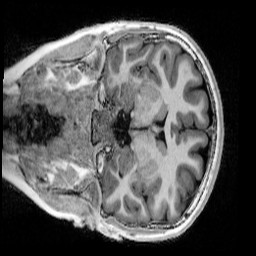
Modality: UNIT1_denoised
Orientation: coronal
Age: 12
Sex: female
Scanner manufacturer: siemens
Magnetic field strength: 3 T
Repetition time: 4 s
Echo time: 0.00303 s